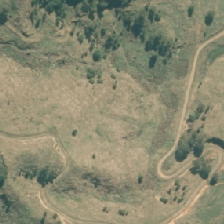
Land cover: low_producing_grassland